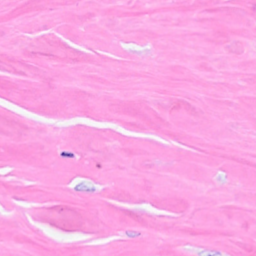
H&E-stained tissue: Breast